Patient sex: F
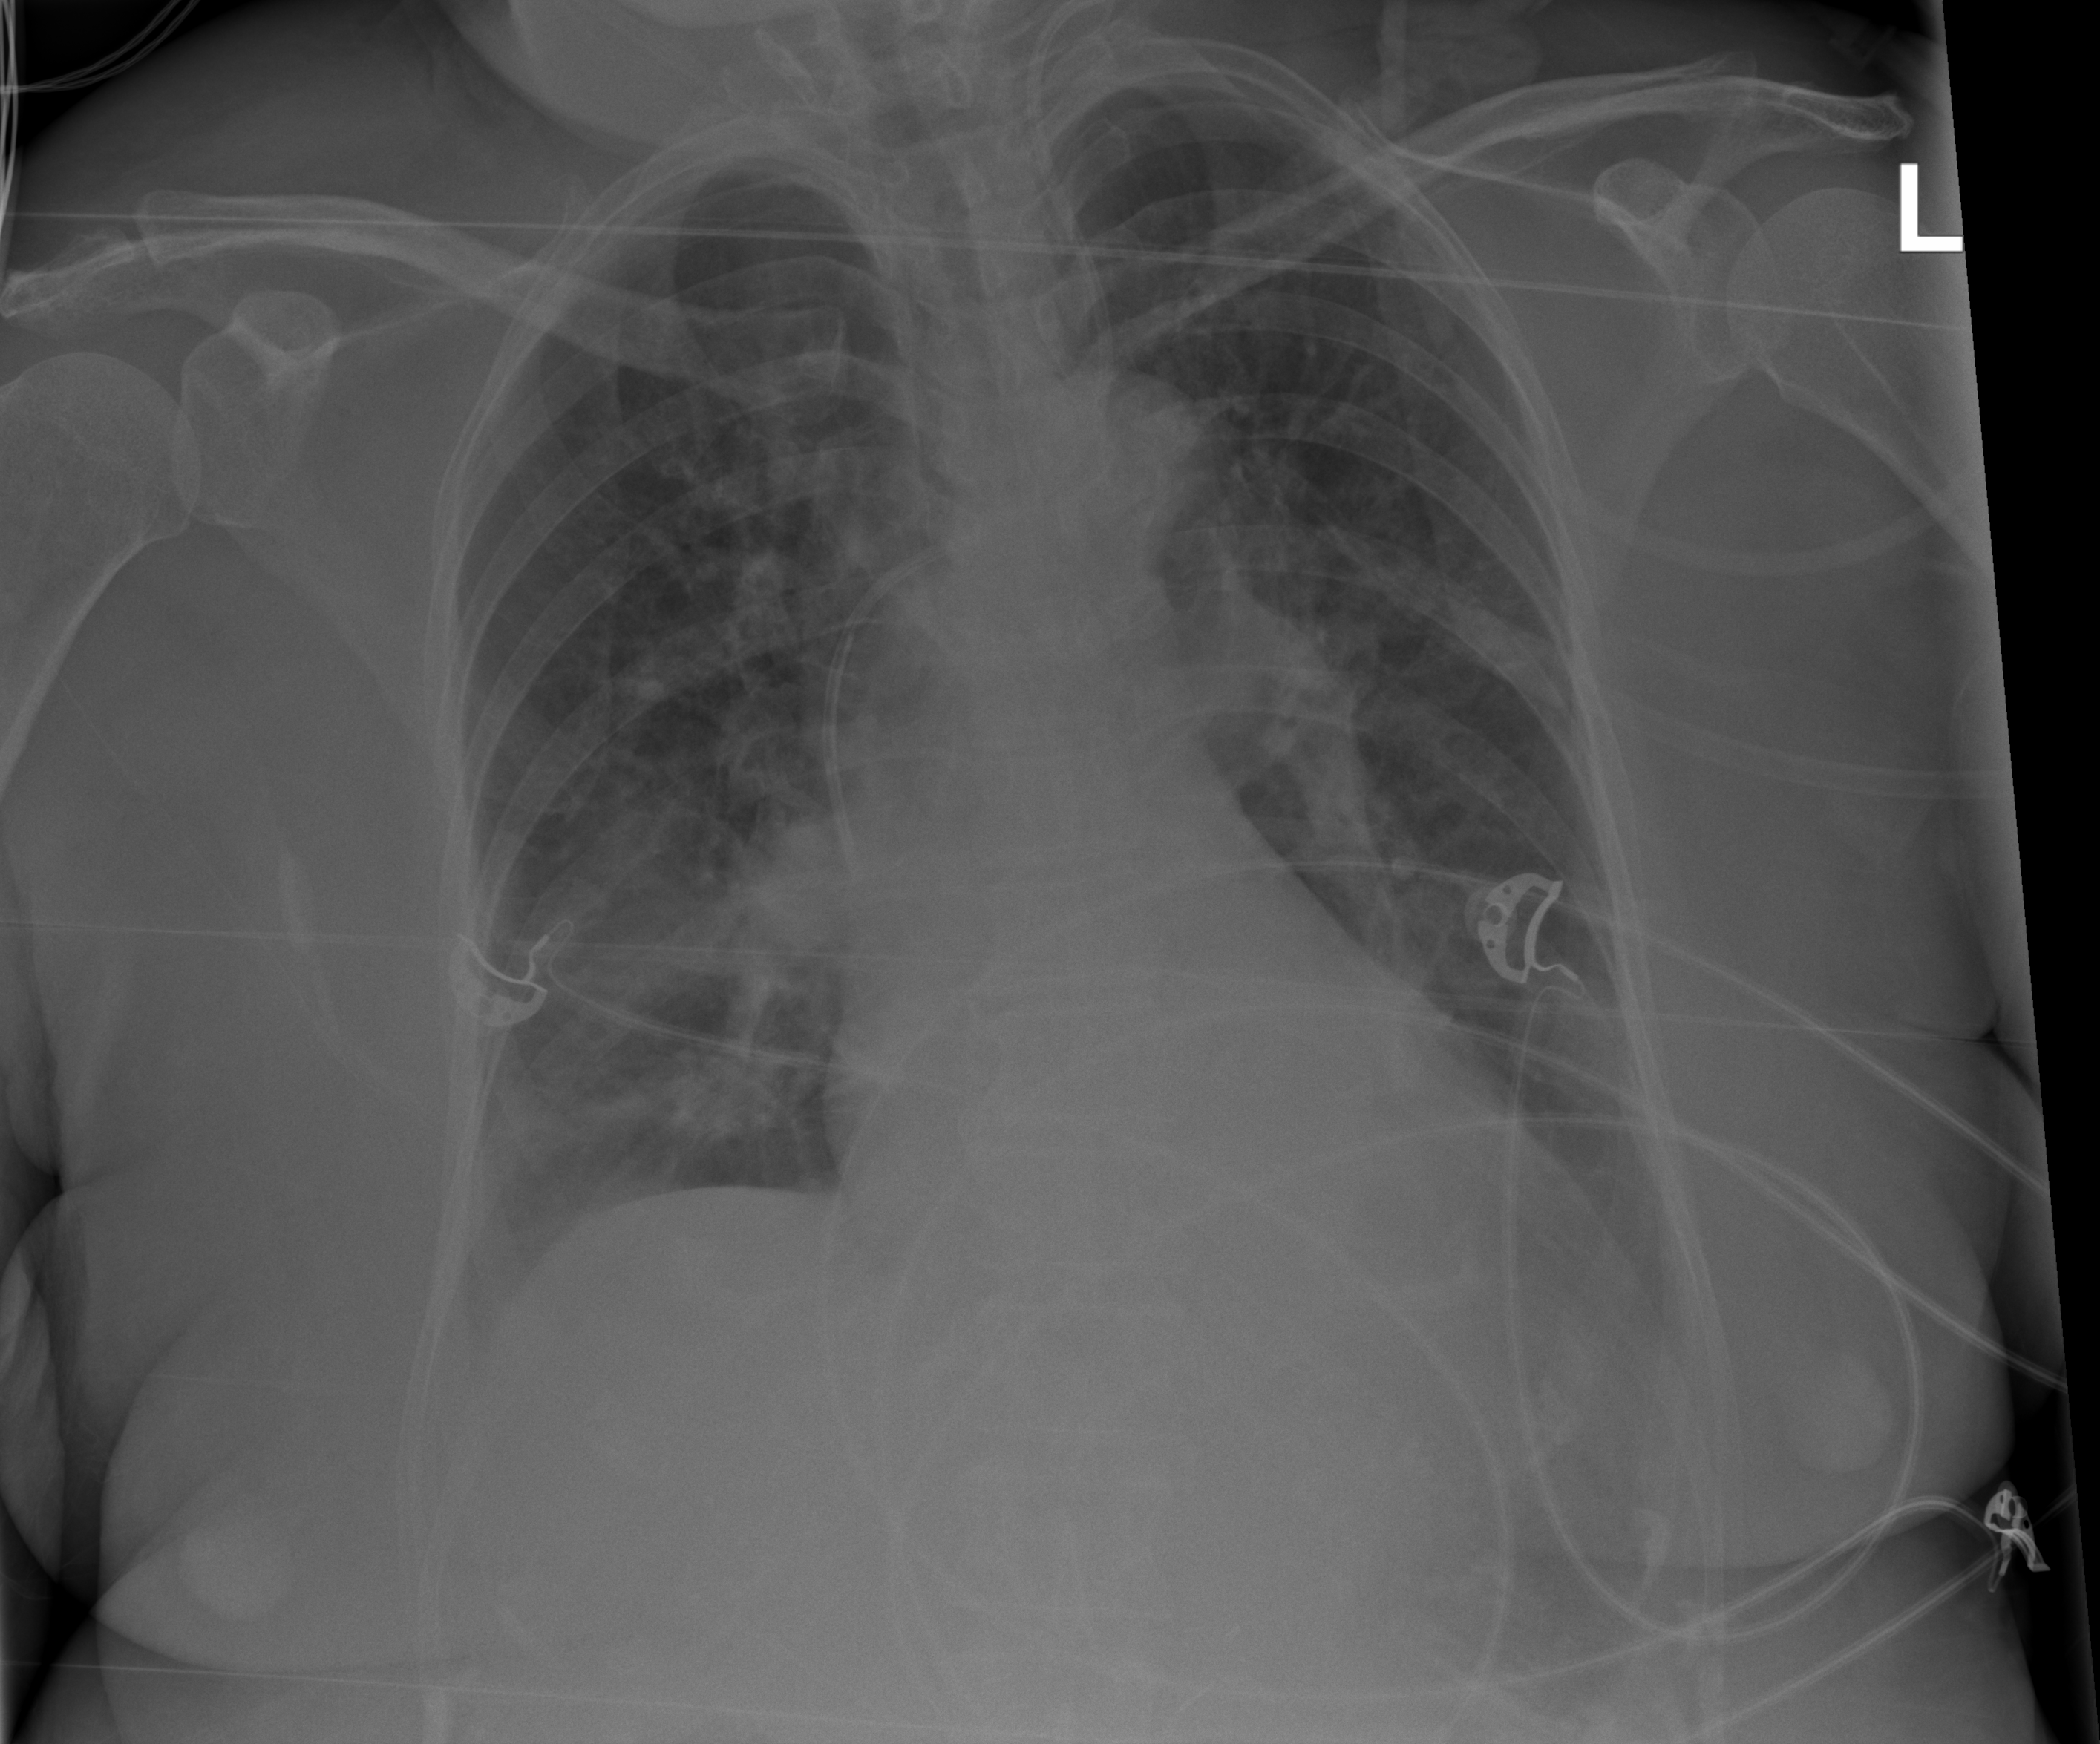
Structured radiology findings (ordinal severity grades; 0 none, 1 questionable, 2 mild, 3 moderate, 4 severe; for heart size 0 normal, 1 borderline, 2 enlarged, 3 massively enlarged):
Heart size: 0
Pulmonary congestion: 2
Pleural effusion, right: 2
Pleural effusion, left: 1
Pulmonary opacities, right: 2
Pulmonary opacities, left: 0
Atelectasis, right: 2
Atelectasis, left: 0